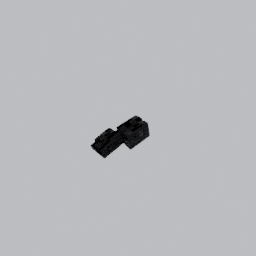
Label: architecture